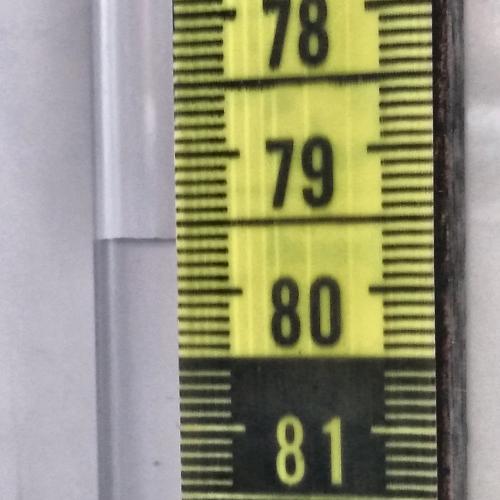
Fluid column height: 79.6 cm